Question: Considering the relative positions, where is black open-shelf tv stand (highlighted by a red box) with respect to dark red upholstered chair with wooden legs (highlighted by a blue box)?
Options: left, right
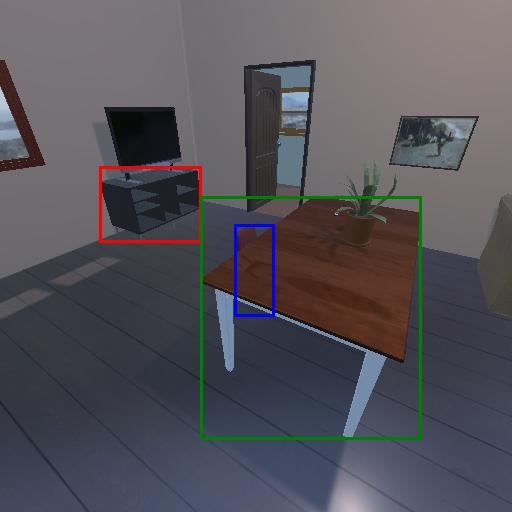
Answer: left